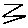
Label: zigzag